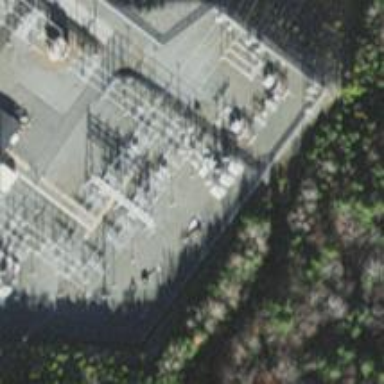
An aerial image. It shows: Switch used for power control.